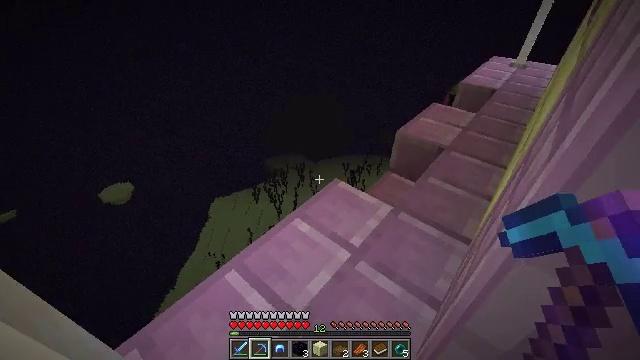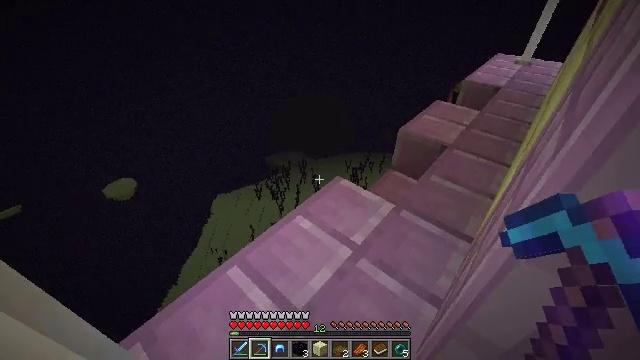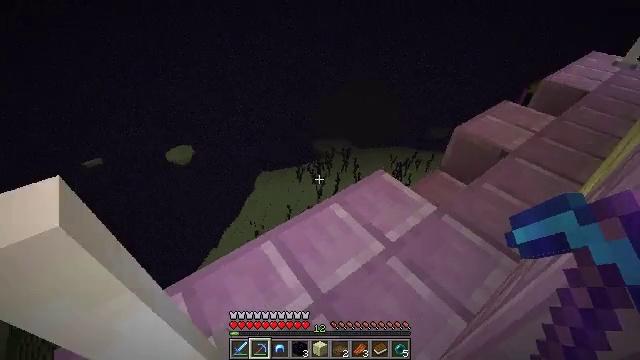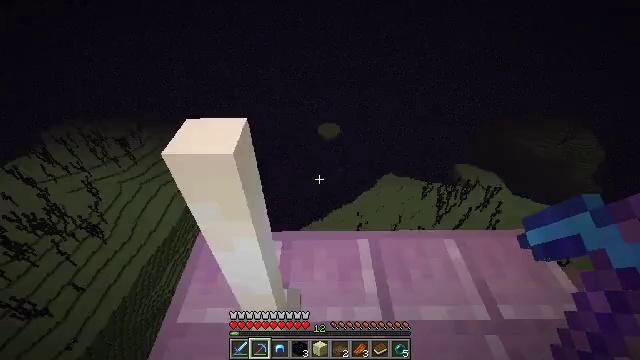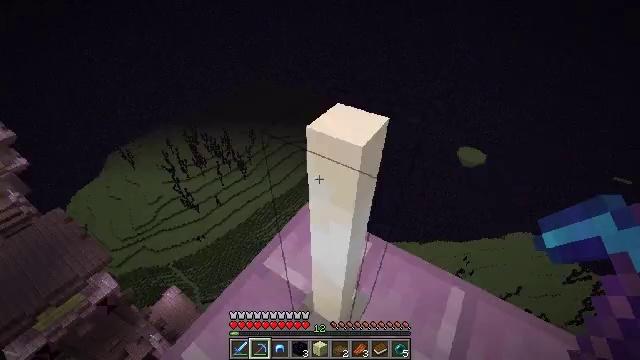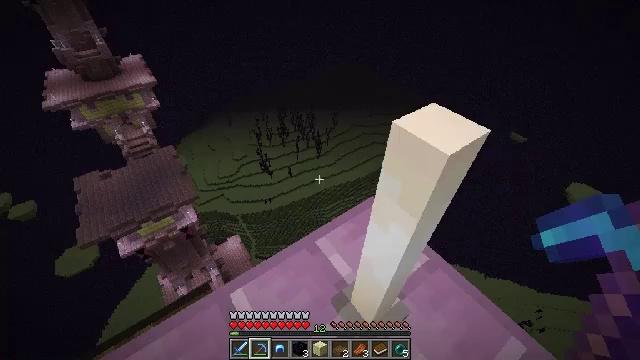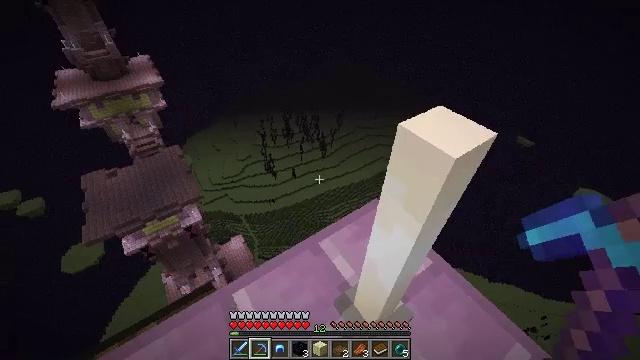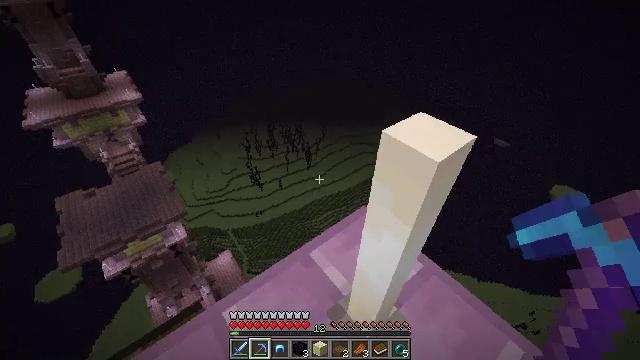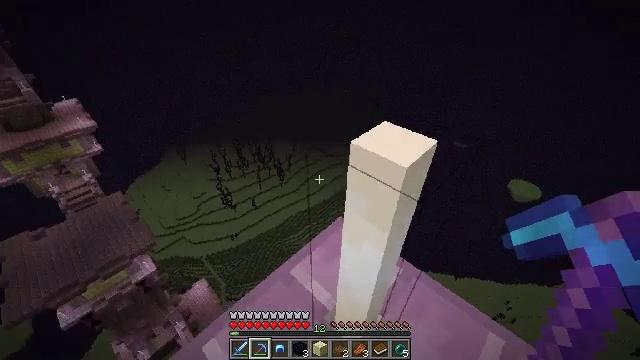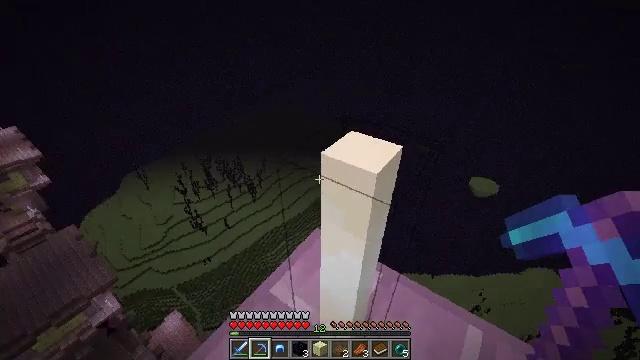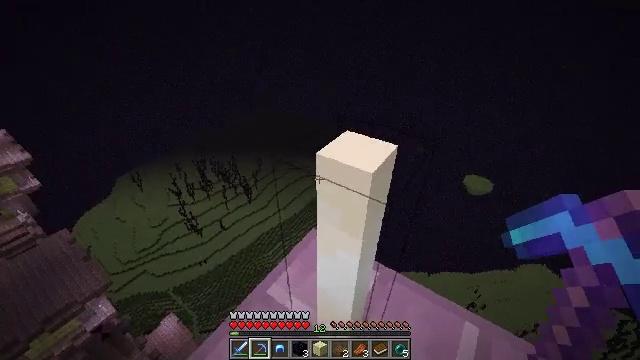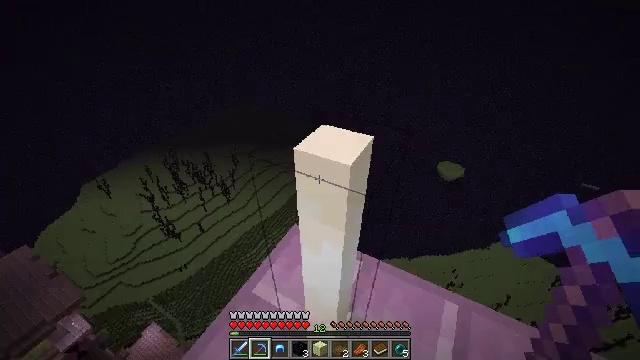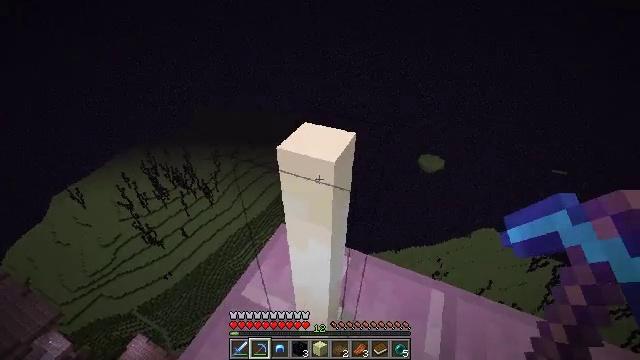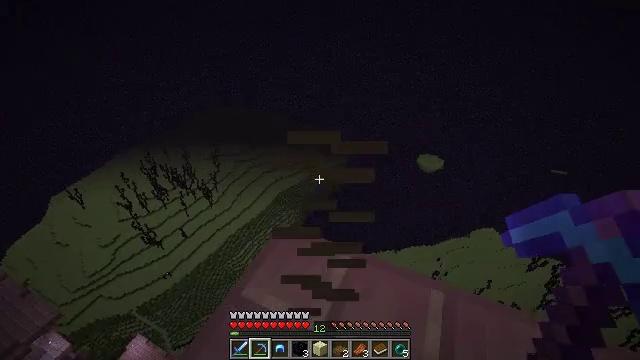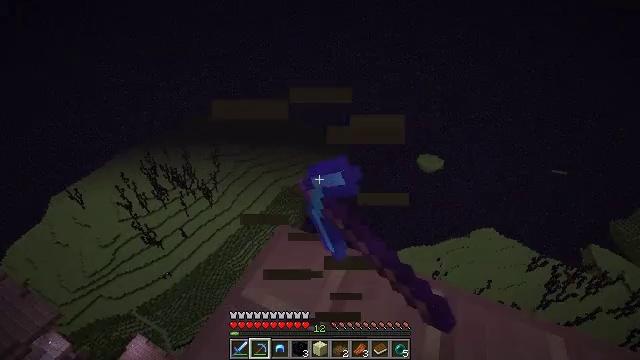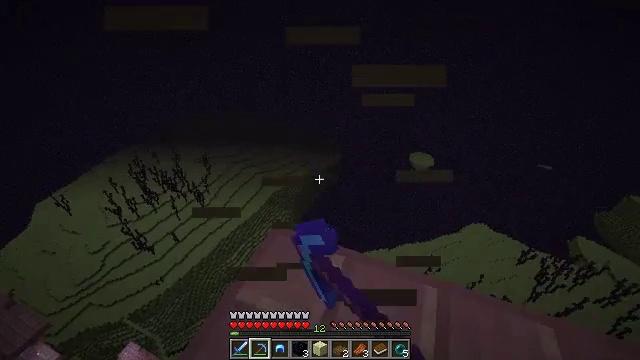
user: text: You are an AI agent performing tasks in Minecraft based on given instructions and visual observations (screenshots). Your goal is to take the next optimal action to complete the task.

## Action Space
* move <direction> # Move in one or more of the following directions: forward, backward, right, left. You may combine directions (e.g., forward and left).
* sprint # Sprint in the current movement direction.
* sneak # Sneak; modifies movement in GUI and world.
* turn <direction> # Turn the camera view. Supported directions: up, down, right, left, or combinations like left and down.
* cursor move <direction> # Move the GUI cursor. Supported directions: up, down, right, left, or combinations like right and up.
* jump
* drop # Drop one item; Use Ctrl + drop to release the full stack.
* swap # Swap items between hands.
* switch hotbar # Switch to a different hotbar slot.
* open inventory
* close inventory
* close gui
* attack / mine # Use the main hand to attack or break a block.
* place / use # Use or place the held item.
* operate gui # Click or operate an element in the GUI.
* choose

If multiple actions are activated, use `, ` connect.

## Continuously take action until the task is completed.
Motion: motion action
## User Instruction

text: Destroy the end rod to pick it up.
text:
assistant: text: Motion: move forward, sneak
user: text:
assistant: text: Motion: move forward, sneak, turn left and down
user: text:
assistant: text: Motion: move forward, sneak, turn left
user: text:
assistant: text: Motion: sneak, turn left
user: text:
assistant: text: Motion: sneak, turn left and down
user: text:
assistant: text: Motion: sneak, turn left
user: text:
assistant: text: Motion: sneak, turn right and up
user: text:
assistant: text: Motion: sneak, turn right and up
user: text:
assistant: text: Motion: sneak, turn right and up
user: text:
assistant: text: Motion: sneak, turn right
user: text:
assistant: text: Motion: sneak, turn right and down
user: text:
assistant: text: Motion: sneak, turn right
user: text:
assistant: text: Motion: sneak, attack / mine
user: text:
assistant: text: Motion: sneak, attack / mine
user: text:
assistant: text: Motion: sneak, turn right
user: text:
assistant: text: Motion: move forward, sneak, turn right
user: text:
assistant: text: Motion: move forward, sneak, turn right
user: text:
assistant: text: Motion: move forward, sneak, turn right and up
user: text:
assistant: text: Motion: move forward, sneak, turn right
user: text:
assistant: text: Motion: move forward, sneak, turn right
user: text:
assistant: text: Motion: move forward, sneak, turn right
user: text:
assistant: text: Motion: move forward, sneak, turn right
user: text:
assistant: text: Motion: move forward and move left, sneak, turn right
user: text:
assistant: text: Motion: move forward and move left, sneak, turn right
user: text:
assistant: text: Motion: move forward and move left, sneak, turn right
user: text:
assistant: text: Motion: move forward and move left, sneak, turn right
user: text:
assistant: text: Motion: move forward, sneak, turn right
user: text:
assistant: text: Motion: move forward, sneak, turn right
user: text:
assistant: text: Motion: move forward, sneak
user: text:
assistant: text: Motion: move forward, sneak